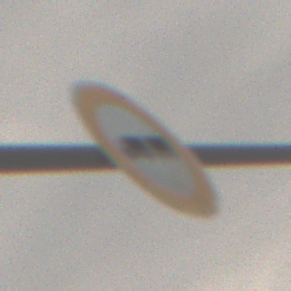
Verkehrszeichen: VerbotLastkraftwagenMitAnhaenger
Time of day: MorningAfternoon
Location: Outdoor (Nature)
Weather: Overcast
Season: Winter
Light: Natural